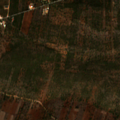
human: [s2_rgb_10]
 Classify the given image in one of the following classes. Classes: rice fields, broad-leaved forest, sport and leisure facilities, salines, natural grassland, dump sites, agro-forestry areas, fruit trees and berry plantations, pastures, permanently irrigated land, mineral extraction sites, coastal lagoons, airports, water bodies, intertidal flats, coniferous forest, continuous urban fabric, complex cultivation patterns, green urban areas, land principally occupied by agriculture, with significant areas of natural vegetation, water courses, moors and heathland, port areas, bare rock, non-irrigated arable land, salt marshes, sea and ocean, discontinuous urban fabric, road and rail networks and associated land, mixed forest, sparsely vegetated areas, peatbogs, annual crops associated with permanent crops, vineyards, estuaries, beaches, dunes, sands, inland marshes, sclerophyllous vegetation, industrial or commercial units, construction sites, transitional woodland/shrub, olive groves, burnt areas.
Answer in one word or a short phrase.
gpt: fruit trees and berry plantations, complex cultivation patterns, sclerophyllous vegetation